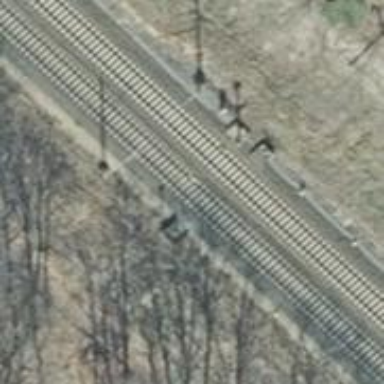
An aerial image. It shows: Railway signal.